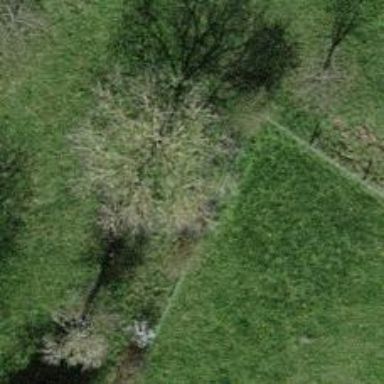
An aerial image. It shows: Broadleaved tree with lush foliage.